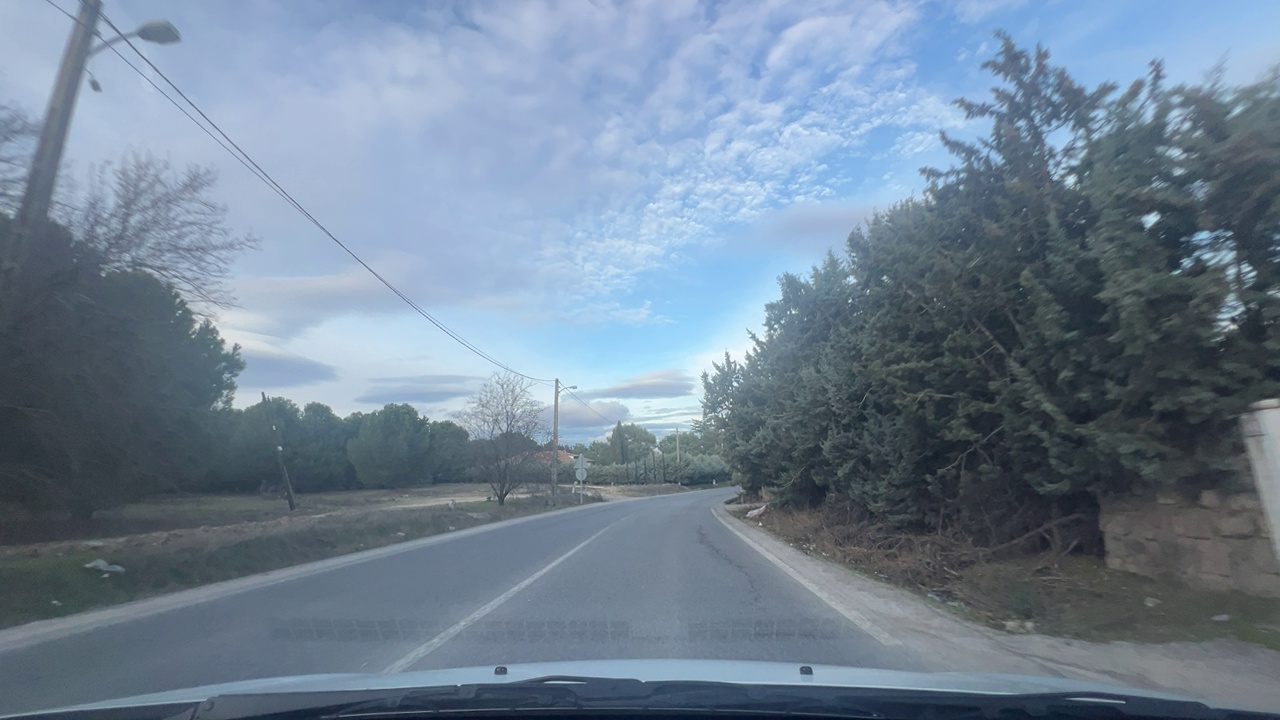
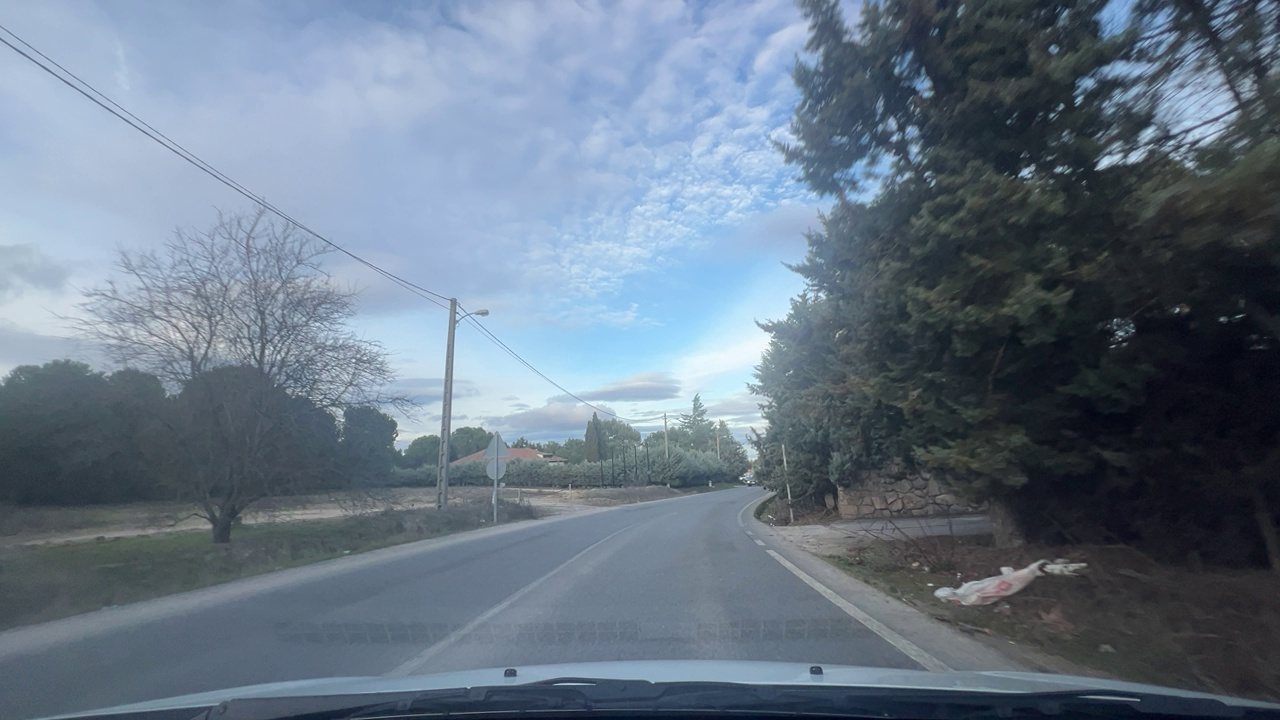
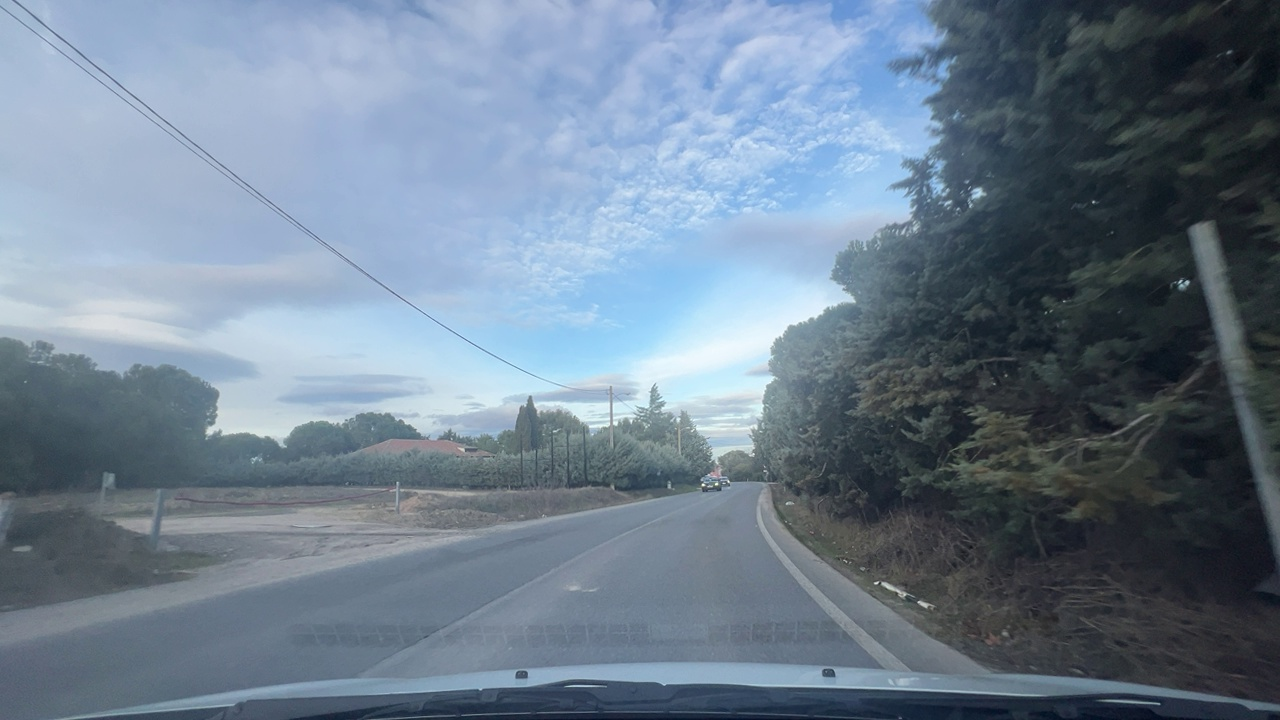
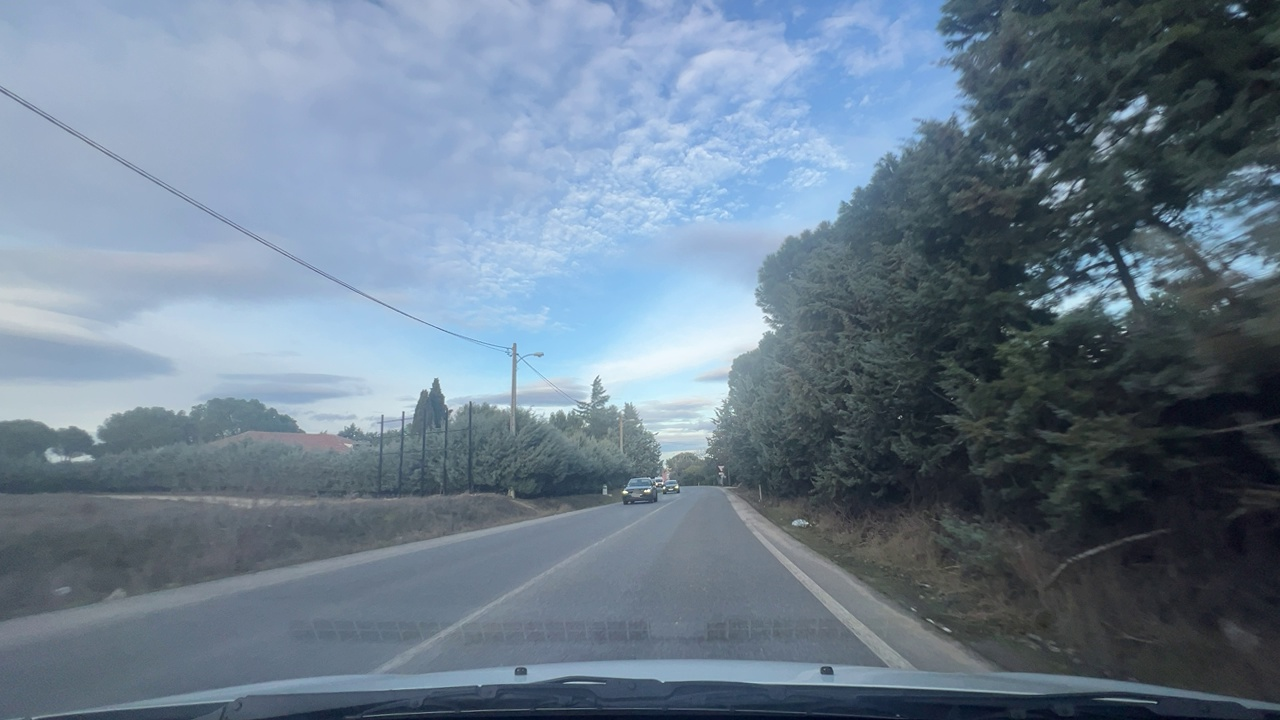
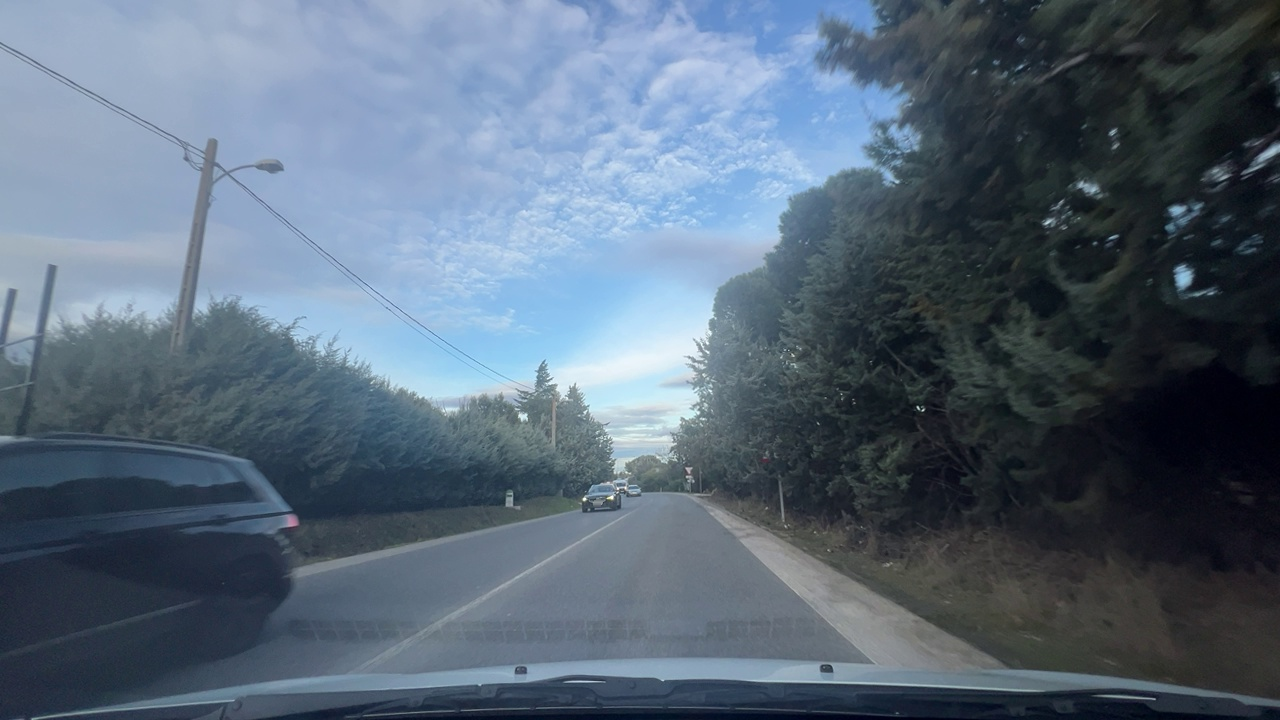
Situation: empty
Question: Is the ego vehicle traveling on a narrow street with sidewalks or bike lanes directly adjacent to the roadway?
Answer: No
Reasoning: There are no sidewalks or bike lanes visible

Situation: empty
Question: Are pedestrians or cyclists moving alongside the ego vehicle on the right side?
Answer: No
Reasoning: There are no cyclists or pedestrians visible